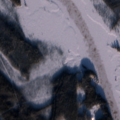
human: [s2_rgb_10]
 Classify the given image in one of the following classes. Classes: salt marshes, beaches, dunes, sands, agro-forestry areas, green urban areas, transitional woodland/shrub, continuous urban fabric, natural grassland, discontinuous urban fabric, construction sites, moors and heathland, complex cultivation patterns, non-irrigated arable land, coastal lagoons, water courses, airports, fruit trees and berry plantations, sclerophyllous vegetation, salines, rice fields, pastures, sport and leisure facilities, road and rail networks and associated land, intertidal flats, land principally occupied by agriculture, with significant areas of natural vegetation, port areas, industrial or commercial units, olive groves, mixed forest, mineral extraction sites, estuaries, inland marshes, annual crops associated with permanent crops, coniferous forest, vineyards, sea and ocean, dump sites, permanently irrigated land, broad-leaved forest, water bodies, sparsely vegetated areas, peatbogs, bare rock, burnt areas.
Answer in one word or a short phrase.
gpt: coniferous forest, peatbogs, water courses